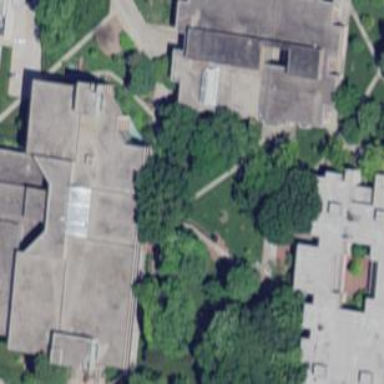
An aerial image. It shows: Building that serves as library.